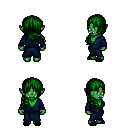
a pixel art fantasy rpg character, female body template, orc, green skin, blue robe, teal pants, green right-swept hairstyle, black slippers, four views (front, back, left, right), 2x2 character sprite sheet, small pixel art, hard edges, no anti-aliasing